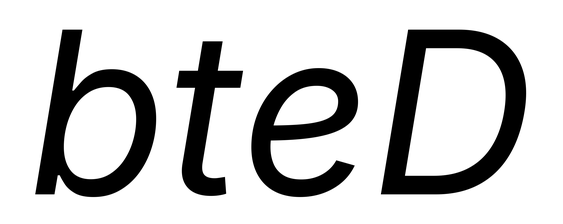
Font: Inter-Italic_Italic